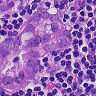
Metastatic tissue present: yes